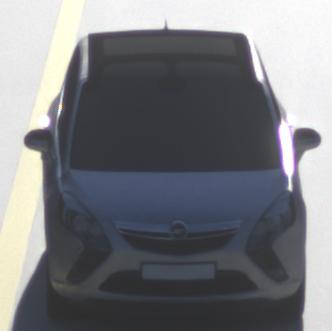
Make: Opel
Model: Zafira Tourer 1.8
Detailed model: Zafira (C) Tourer
Model produced from: 2012/01
Model produced until: 2015/06
Doors: 5
Color: white
Road condition: dry road
Daytime: sunrise or sunset
Contrast: medium contrast